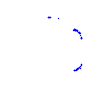
Particle: kaon